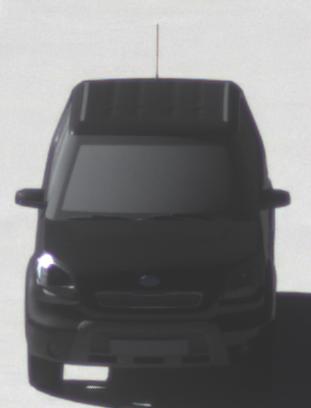
Make: KIA
Model: Soul 1.6
Detailed model: Soul (AM)
Model produced from: 2009/02
Model produced until: 2009/11
Doors: 5
Color: black
Road condition: wet road
Daytime: morning or afternoon
Contrast: high contrast